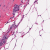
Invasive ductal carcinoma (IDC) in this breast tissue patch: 0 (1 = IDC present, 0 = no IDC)